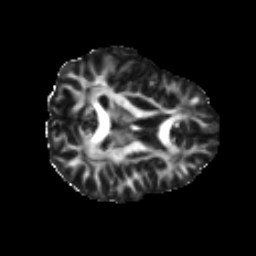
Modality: FA
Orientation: axial
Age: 27
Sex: female
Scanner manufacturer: ge
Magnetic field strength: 3 T
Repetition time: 7.8 s
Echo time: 0.0606 s